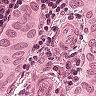
Metastatic tissue present: yes